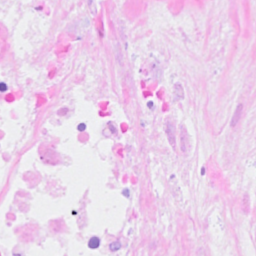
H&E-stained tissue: Breast